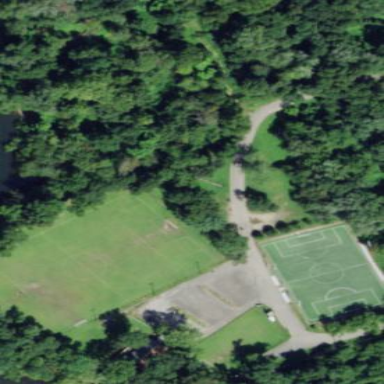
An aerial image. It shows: Recreation ground.